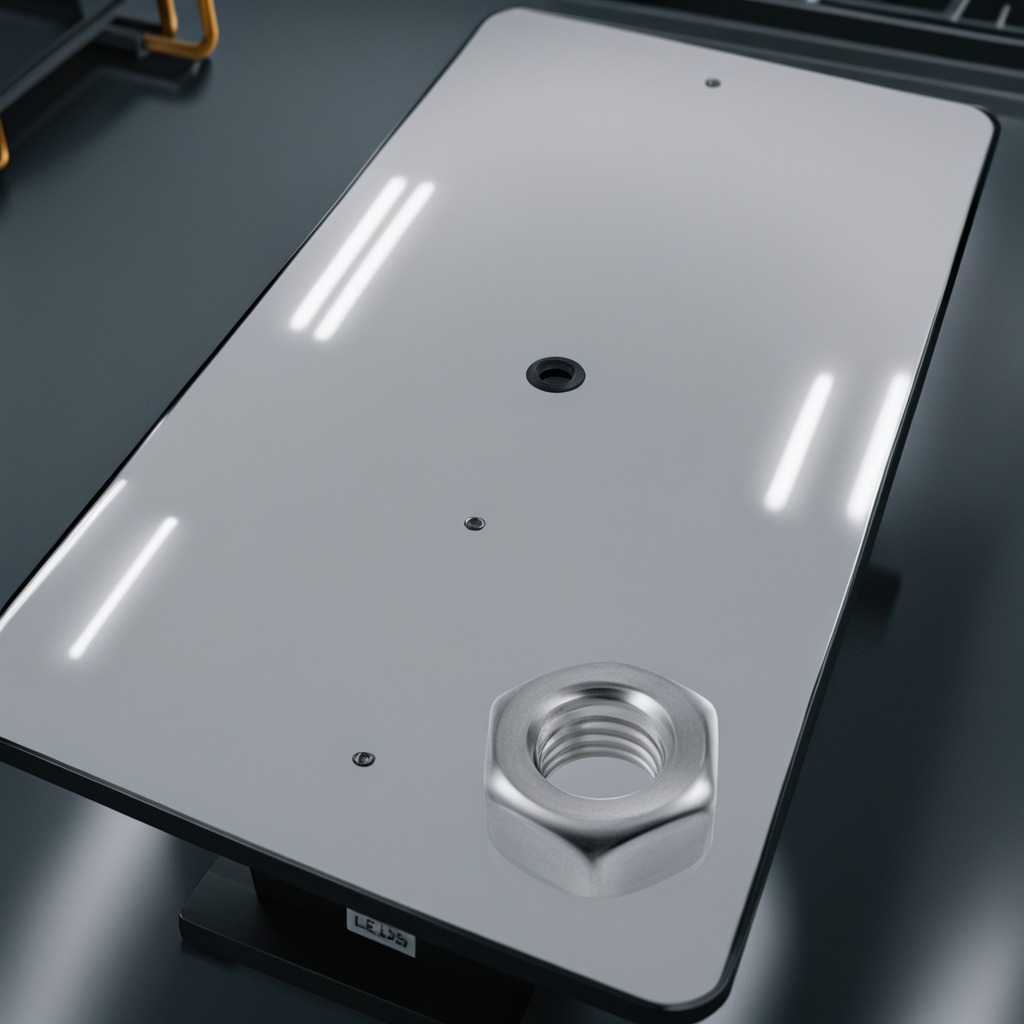
A metal nut is lying on the high-gloss table in the ship maintenance bay industrial lighting.